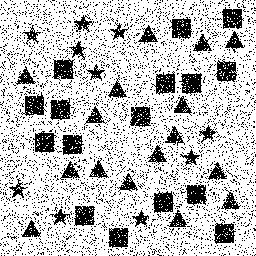
Squares: 16
Triangles: 16
Stars: 10
Total shapes: 42